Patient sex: M
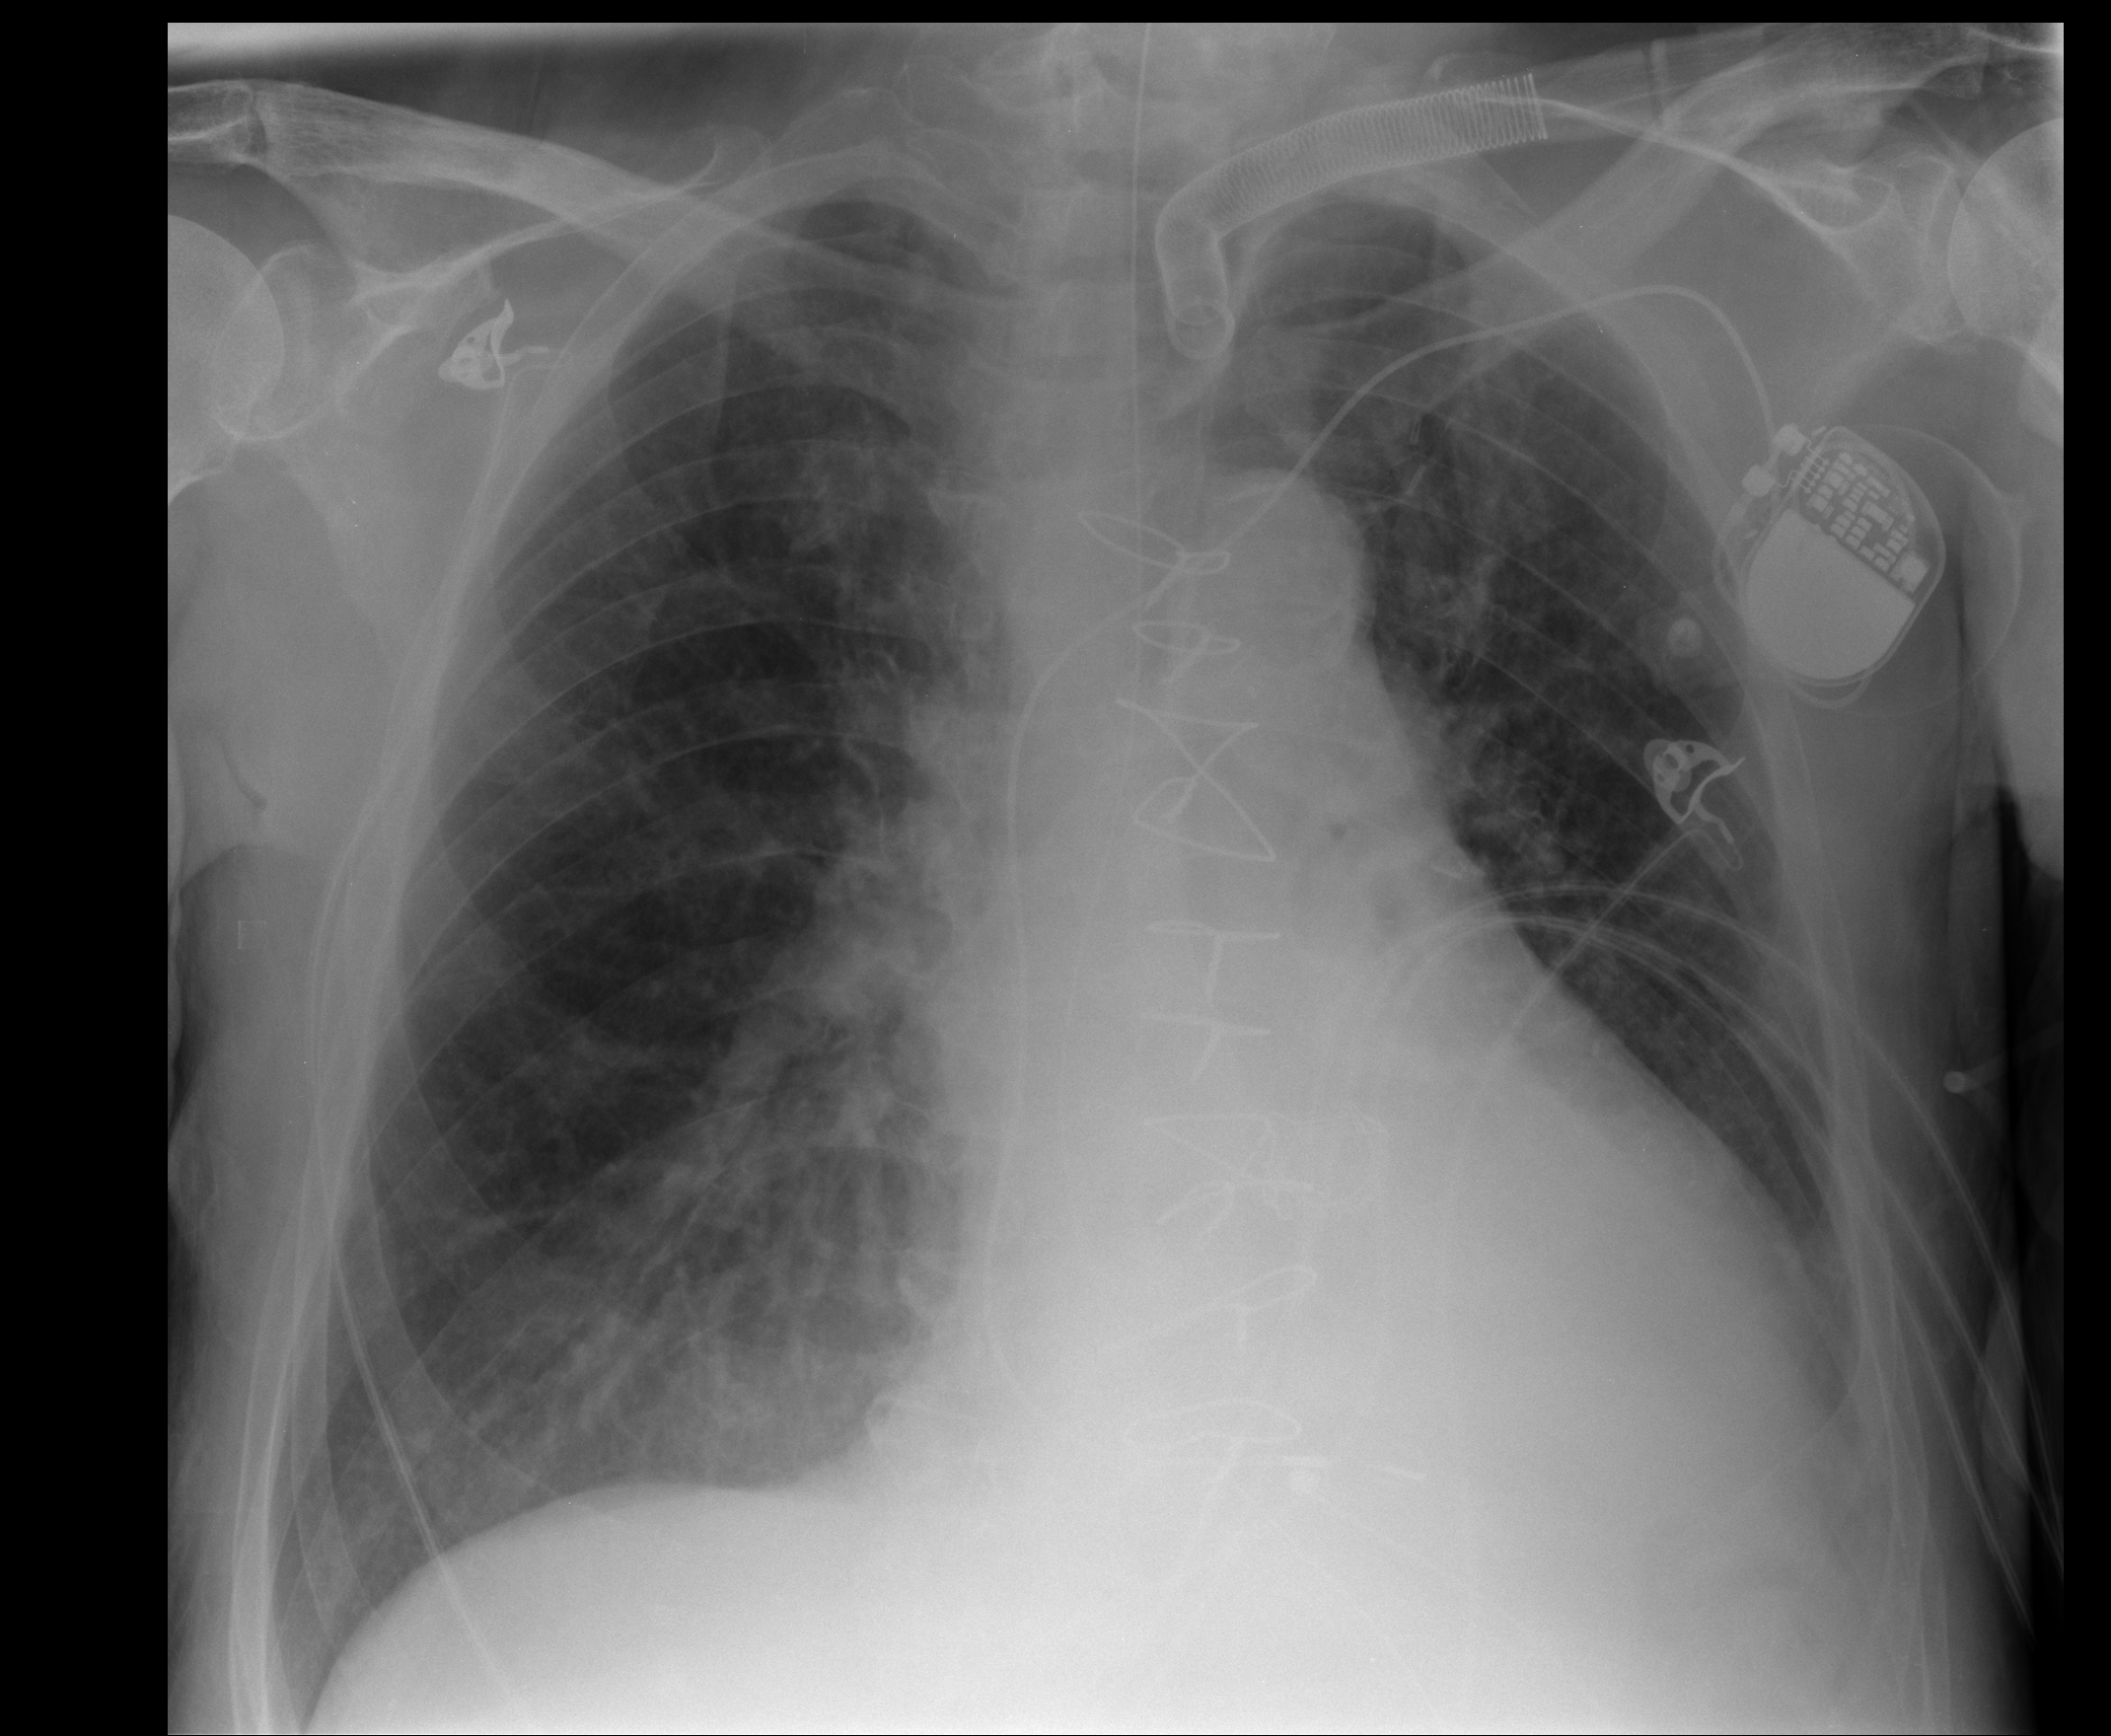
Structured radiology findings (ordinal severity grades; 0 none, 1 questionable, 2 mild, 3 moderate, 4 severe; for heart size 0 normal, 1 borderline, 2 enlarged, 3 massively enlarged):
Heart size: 2
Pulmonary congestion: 2
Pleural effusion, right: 0
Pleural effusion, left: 1
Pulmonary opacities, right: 1
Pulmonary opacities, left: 0
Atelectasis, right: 2
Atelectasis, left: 0